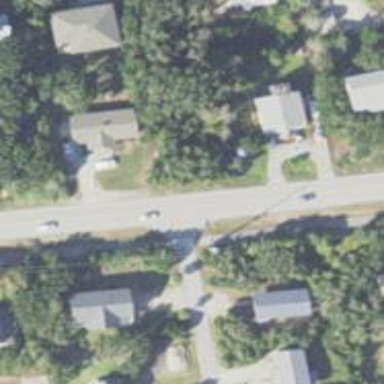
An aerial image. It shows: Power pole.